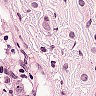
Metastatic tissue present: yes